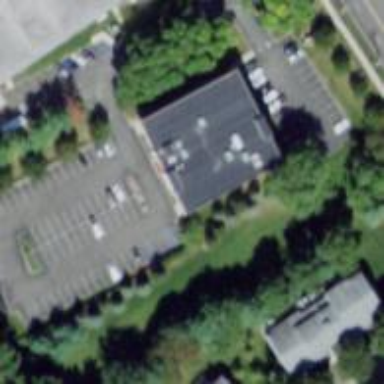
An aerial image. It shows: Office building that houses clinic providing healthcare services.